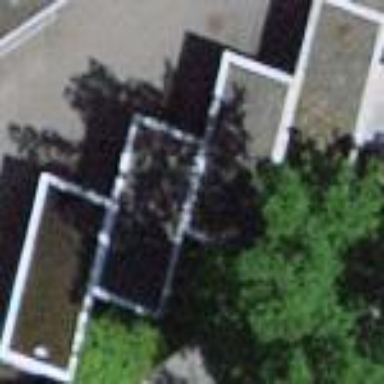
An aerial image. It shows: Garage building.